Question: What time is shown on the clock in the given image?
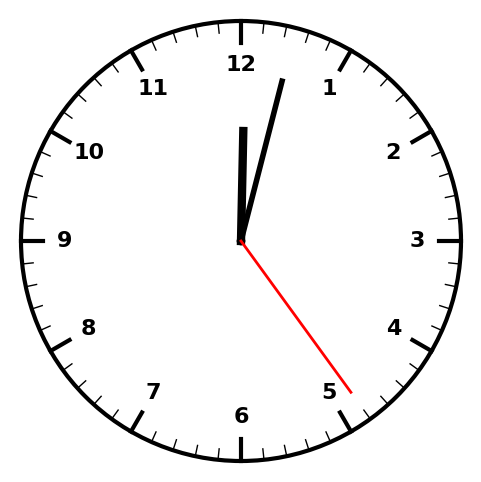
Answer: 12:02:24